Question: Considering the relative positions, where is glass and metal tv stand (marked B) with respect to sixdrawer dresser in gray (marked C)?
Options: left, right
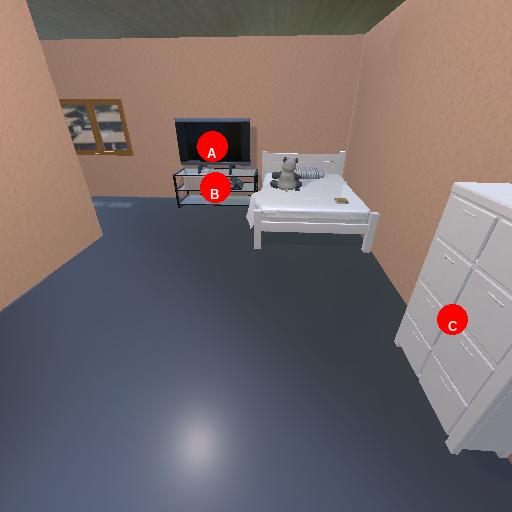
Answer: left